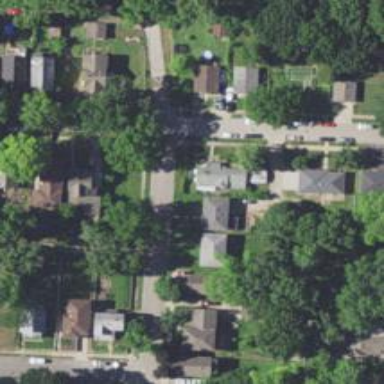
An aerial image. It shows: Neighborhood.